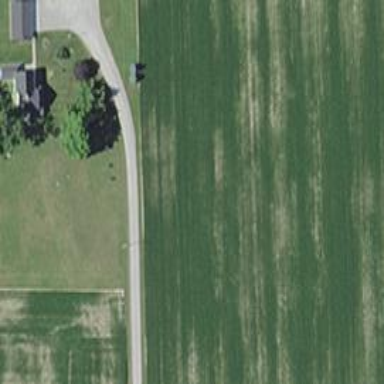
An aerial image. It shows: Driveway.